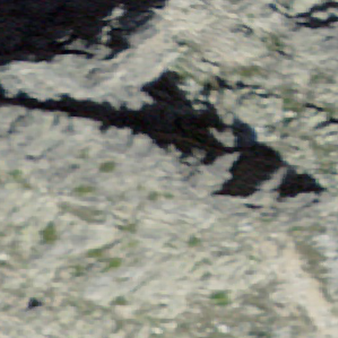
Label: other